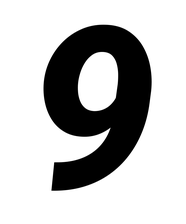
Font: Roboto-Italic_ExtraBold_Italic